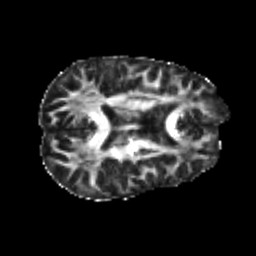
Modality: FA
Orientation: axial
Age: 20
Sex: male
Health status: healthy
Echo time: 0.074 s